Interaction volume radius: 10 \u00c5
Interaction volume height: 25 \u00c5
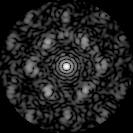
Disorder parameter: 0.6371